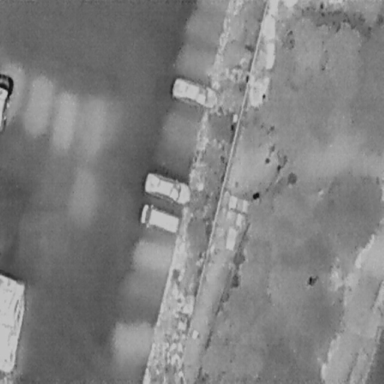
There are four Cars in the infrared image.